Field crop: maize
Growth stage: 2
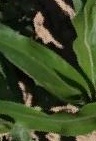
Species: maize